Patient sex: M
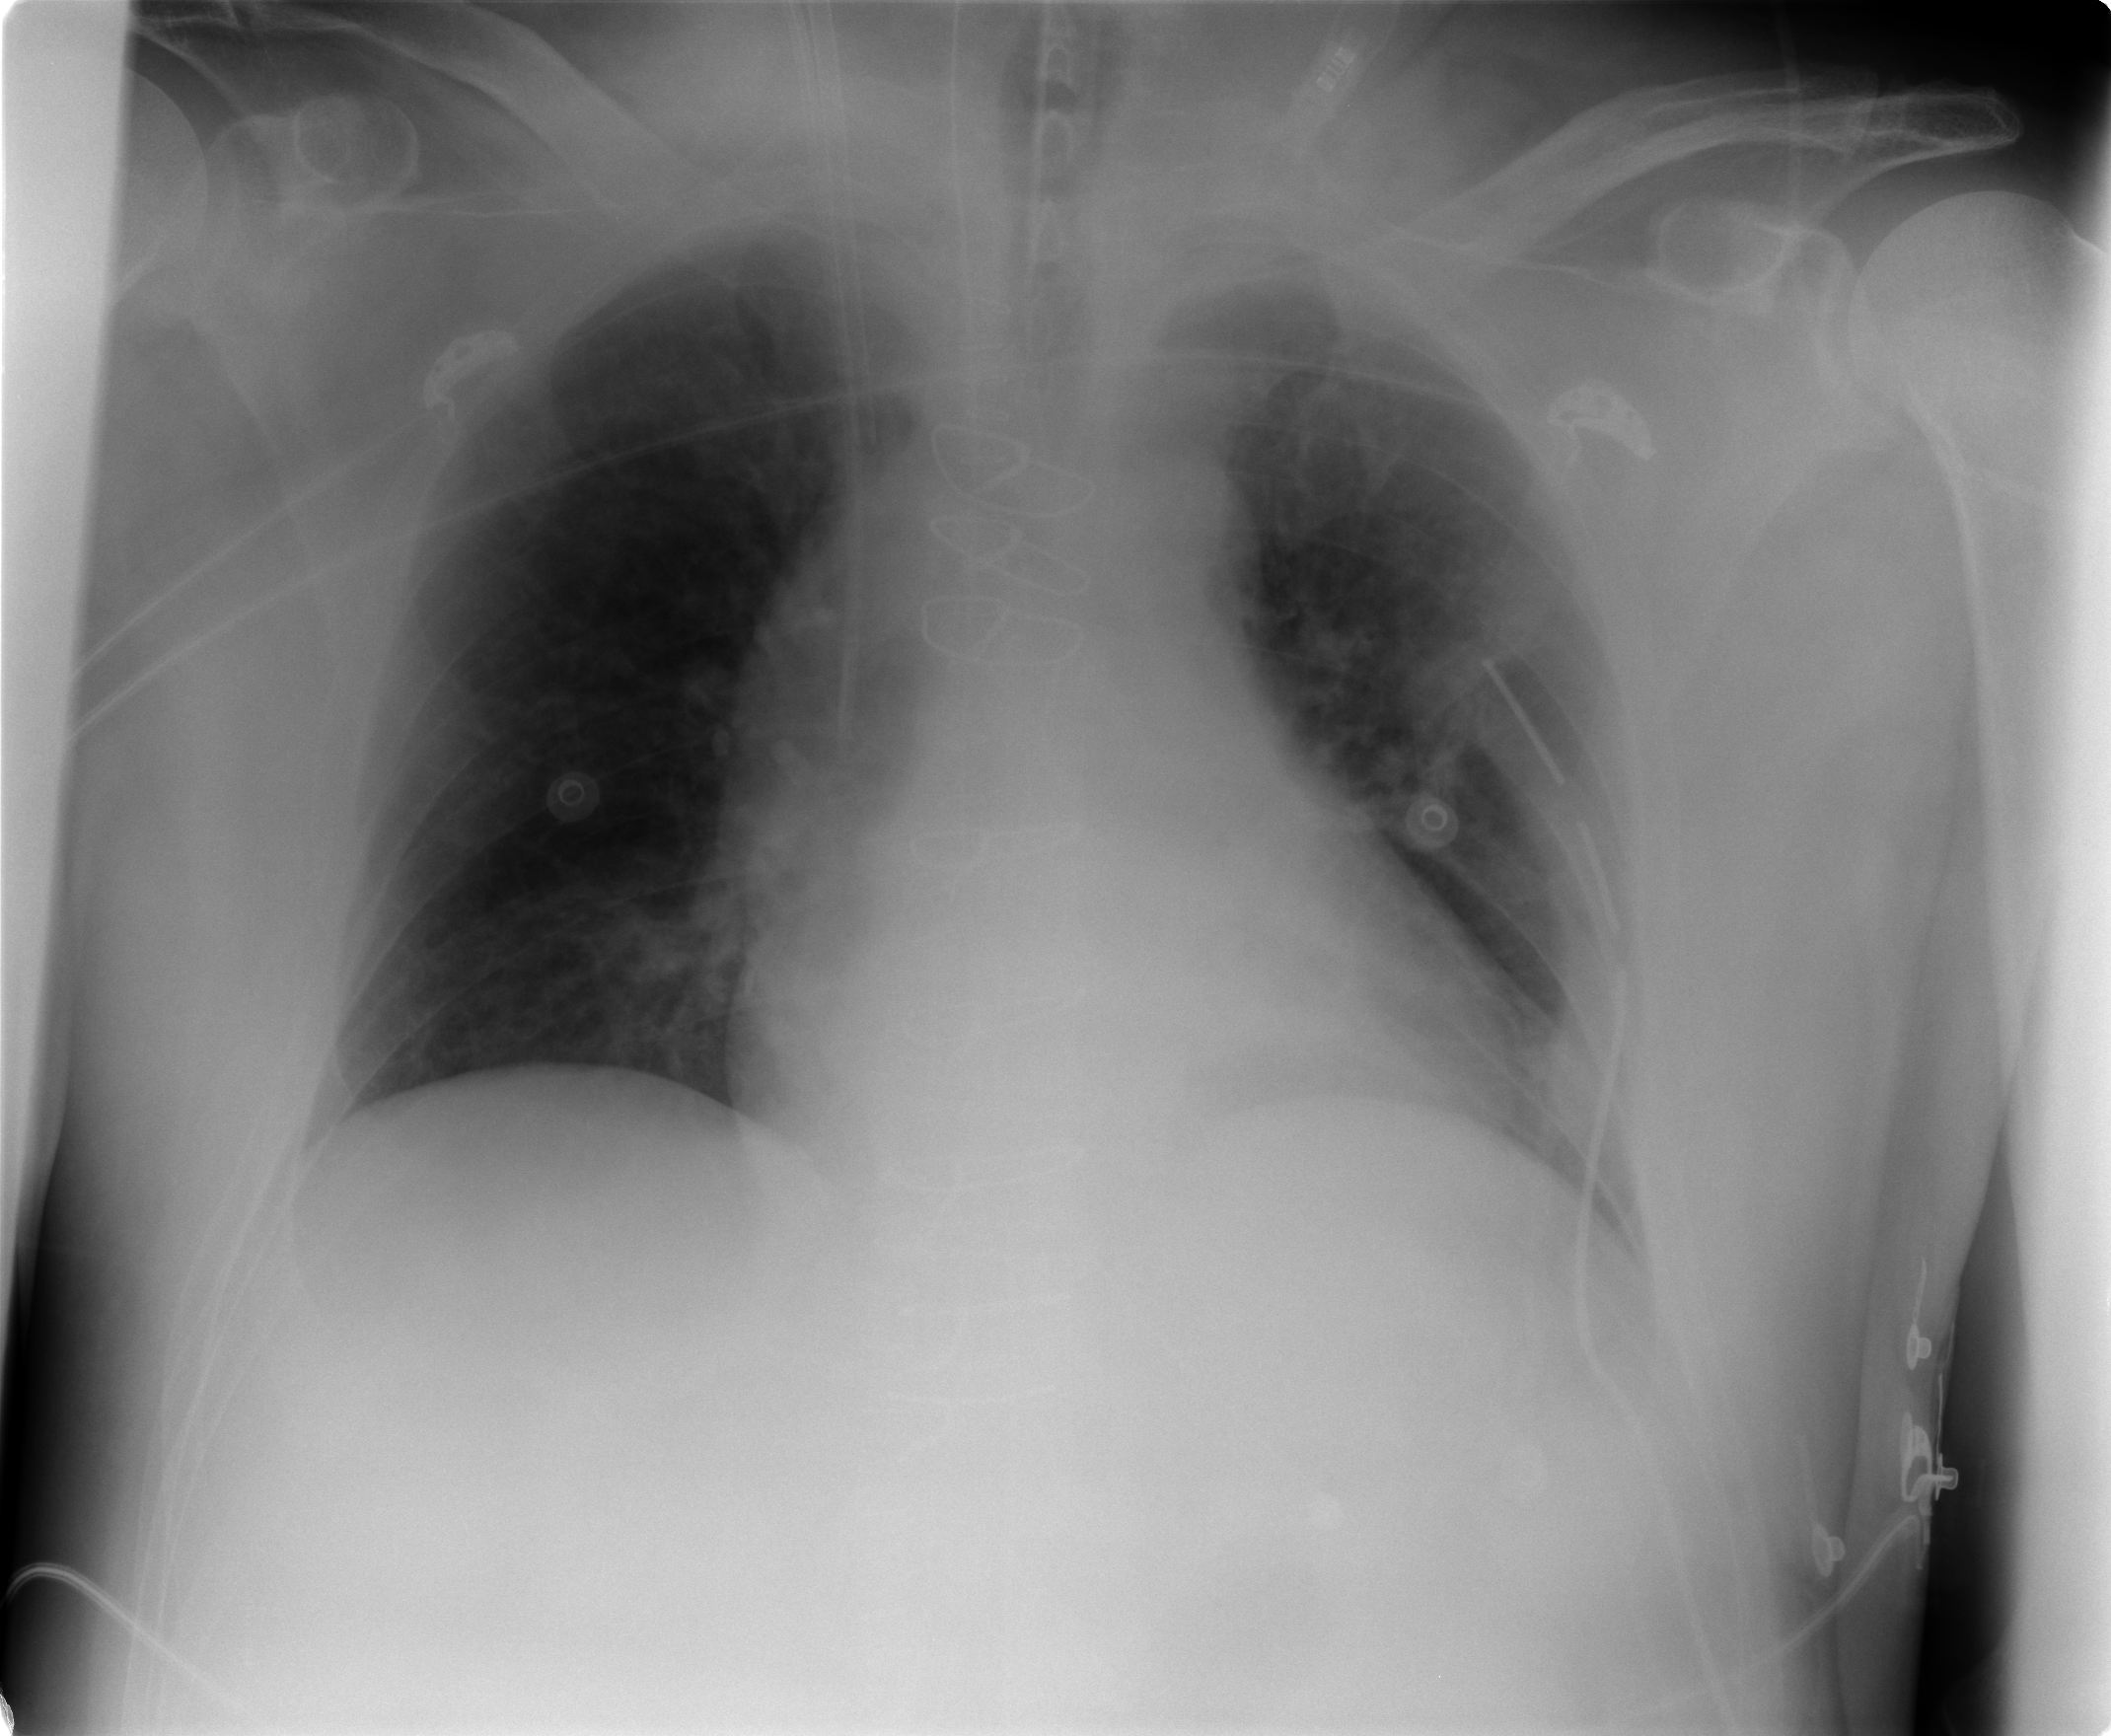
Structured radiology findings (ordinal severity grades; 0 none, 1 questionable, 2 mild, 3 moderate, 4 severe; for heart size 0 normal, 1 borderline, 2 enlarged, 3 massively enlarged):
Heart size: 2
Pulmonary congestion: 1
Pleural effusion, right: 0
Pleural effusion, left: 0
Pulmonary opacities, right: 0
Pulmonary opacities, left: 0
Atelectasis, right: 0
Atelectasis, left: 2